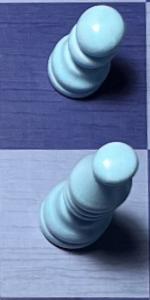
Label: Bishop_White